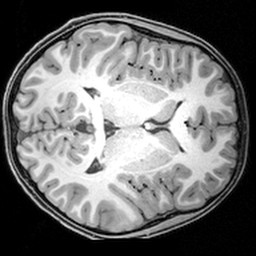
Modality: T1w
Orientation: axial
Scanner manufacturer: siemens
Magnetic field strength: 3 T
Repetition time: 1.9 s
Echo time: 0.00397 s